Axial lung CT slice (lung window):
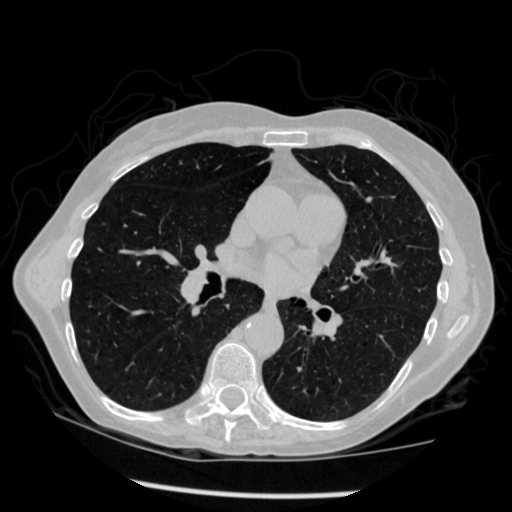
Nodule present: no